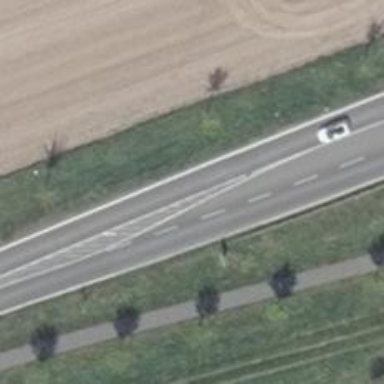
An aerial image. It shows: Secondary road.